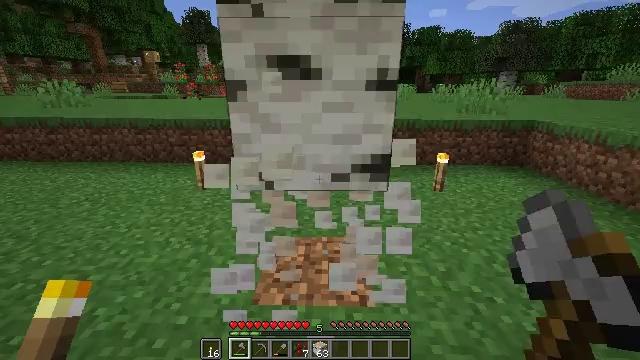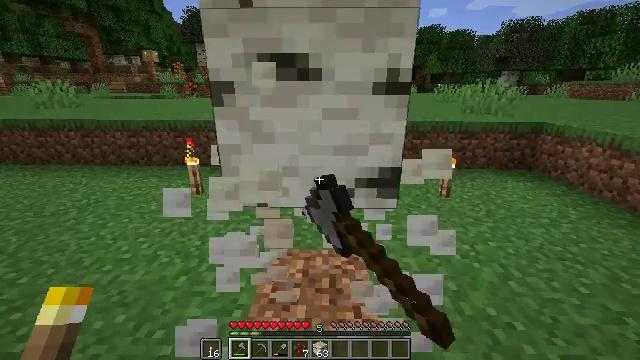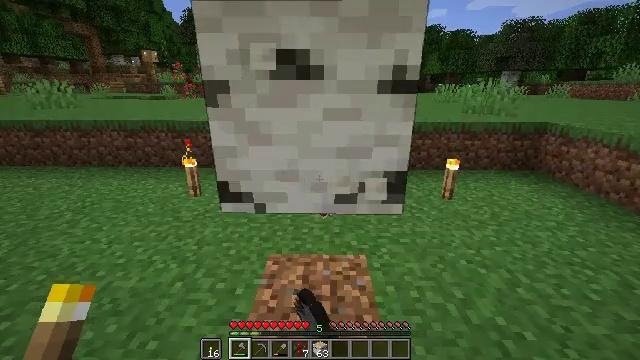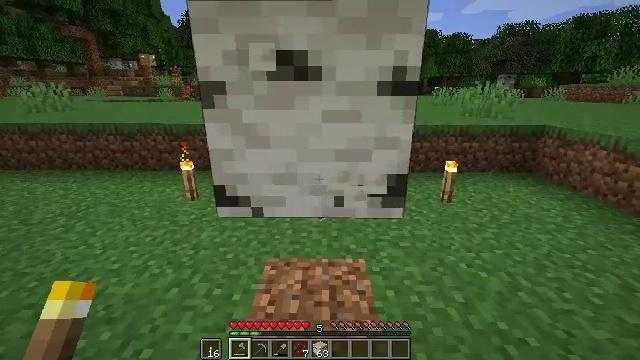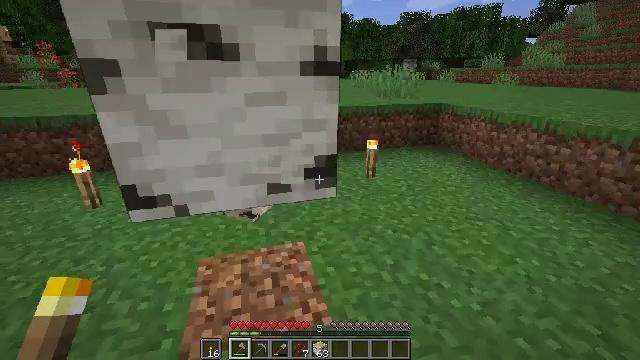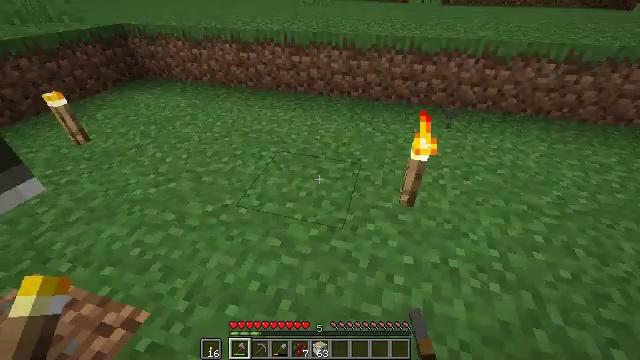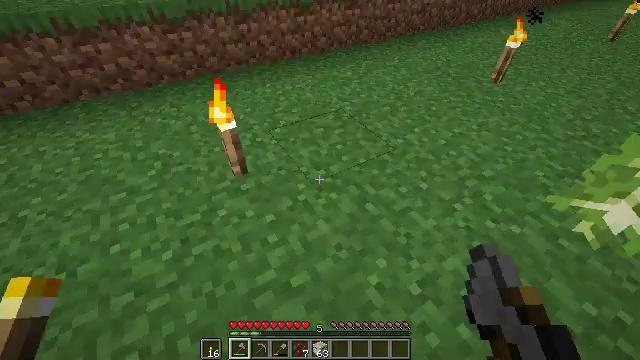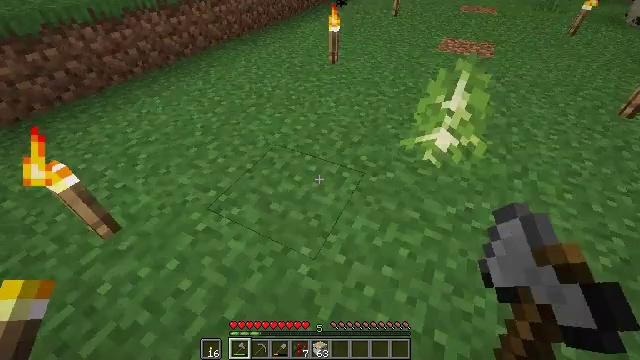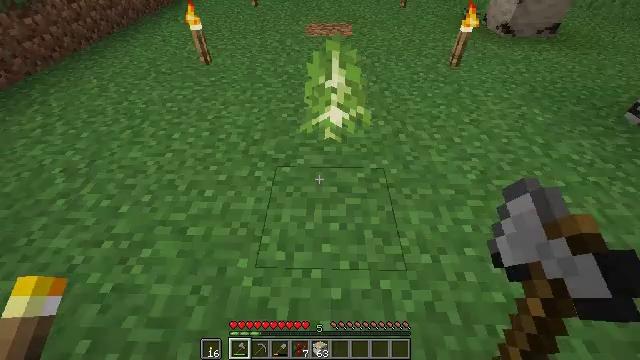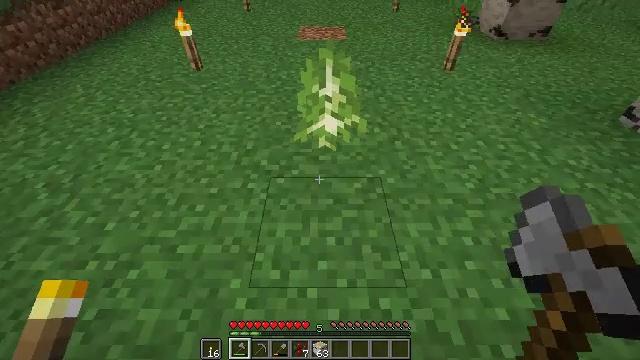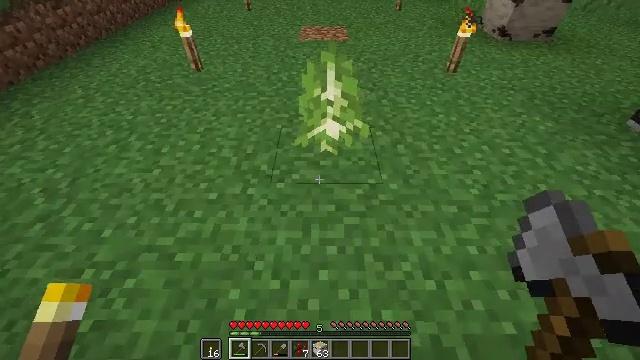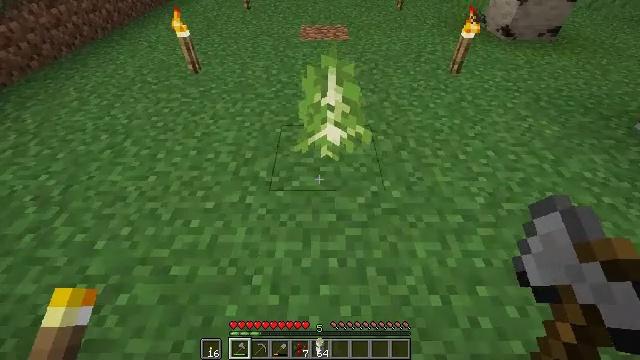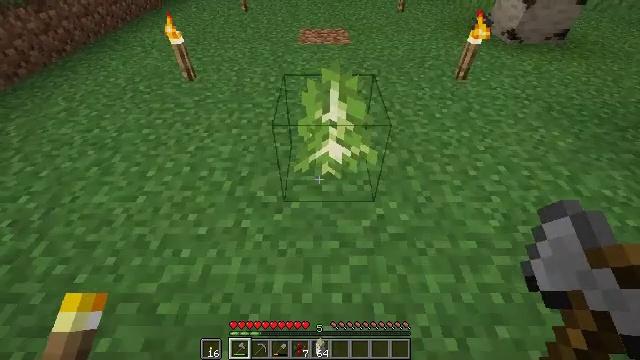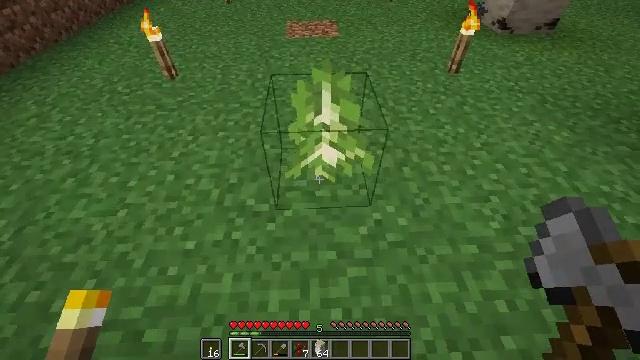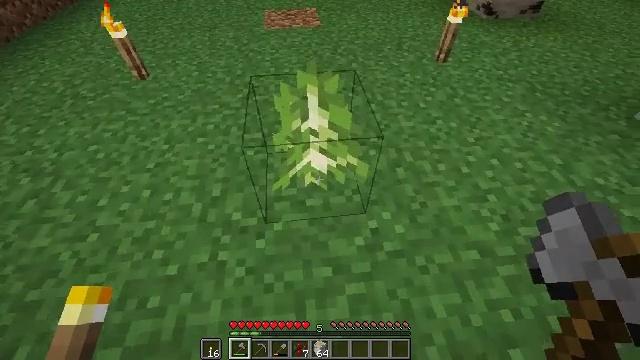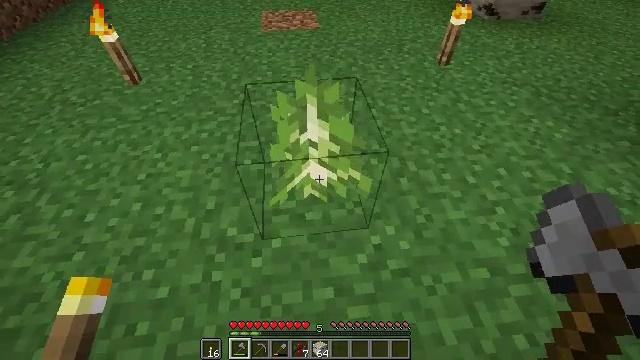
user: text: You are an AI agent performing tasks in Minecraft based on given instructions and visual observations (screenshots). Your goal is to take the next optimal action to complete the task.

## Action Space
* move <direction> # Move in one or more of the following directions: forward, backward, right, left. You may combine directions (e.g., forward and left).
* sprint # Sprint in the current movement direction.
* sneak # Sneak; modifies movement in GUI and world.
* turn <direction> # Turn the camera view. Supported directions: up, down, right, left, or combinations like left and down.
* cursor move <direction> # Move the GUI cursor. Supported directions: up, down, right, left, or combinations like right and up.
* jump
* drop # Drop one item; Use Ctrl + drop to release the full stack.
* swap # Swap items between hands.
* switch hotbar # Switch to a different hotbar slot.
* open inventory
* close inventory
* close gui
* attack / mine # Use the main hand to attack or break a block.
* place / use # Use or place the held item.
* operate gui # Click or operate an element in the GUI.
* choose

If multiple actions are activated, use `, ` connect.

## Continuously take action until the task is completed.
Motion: motion action
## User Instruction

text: Mine birch sapling.
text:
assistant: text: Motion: attack / mine
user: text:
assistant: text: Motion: attack / mine
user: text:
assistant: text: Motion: attack / mine
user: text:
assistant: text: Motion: turn right and down
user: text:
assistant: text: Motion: turn right and down
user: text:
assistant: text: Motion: turn right and down
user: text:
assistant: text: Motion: turn right
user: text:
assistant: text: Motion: turn right and down
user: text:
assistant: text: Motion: move forward, turn right
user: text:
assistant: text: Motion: move forward
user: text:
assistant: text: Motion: move forward
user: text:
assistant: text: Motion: move forward
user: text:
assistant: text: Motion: move forward, turn right and down
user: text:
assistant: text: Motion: turn right and down
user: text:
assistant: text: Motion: no_op
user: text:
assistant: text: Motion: no_op
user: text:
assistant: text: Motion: attack / mine
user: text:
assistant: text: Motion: attack / mine
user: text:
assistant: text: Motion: move forward
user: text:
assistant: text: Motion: move forward
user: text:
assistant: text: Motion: move forward
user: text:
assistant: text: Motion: no_op